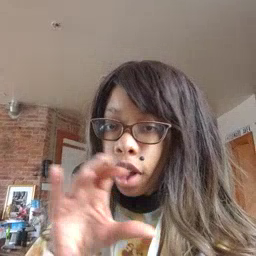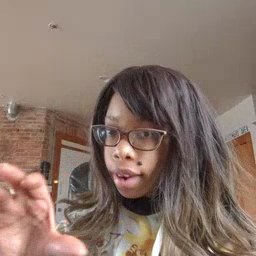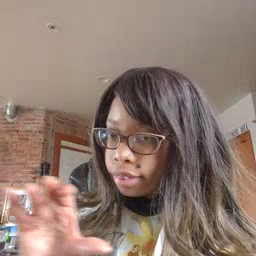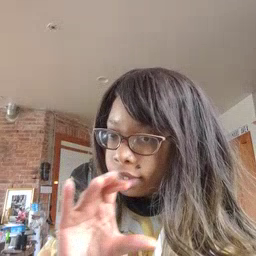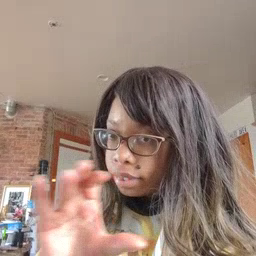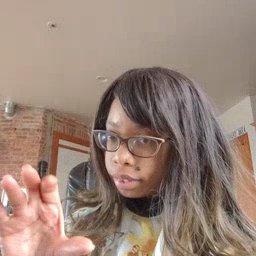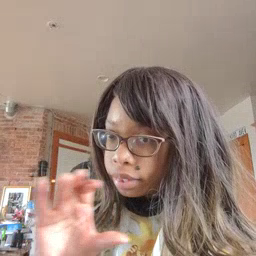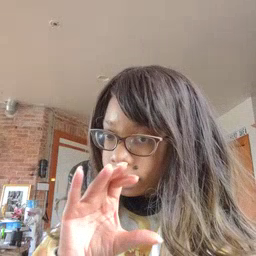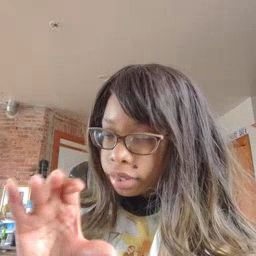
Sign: chocolate